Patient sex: M
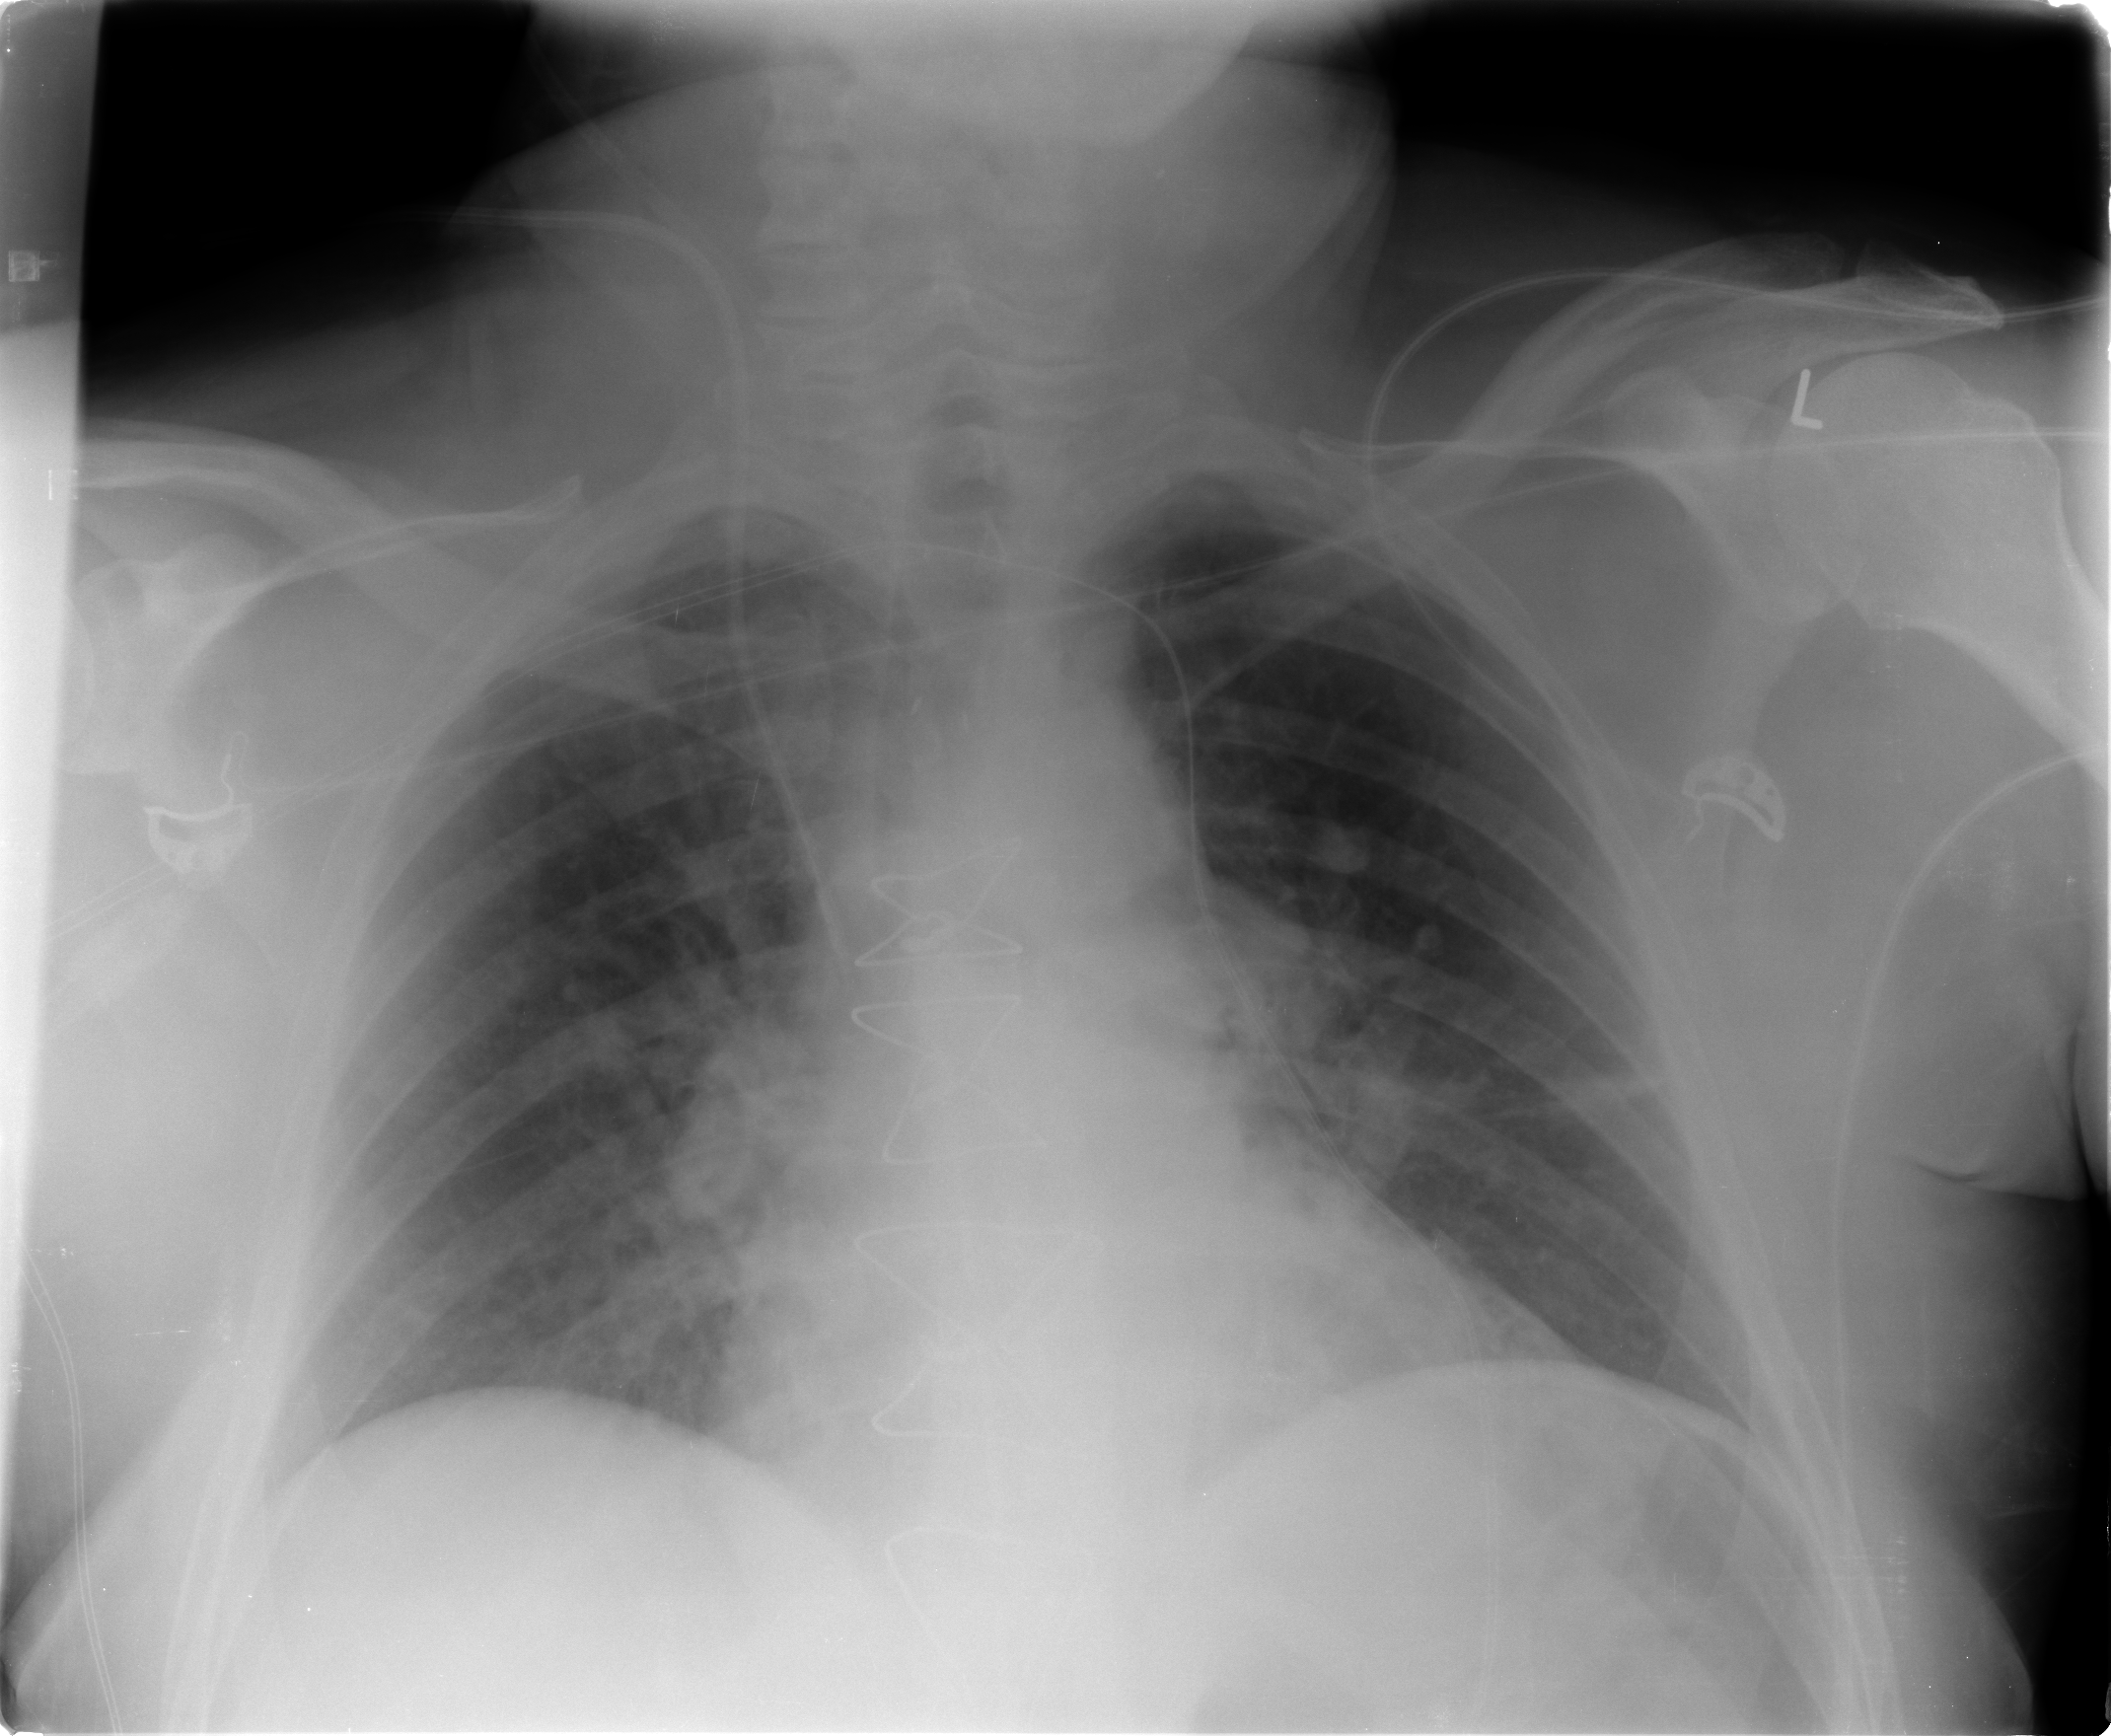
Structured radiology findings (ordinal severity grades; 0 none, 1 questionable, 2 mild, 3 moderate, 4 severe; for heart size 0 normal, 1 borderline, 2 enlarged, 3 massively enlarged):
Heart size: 0
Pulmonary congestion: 3
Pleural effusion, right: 2
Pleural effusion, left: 0
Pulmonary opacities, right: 2
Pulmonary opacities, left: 2
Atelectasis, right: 2
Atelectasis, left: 2